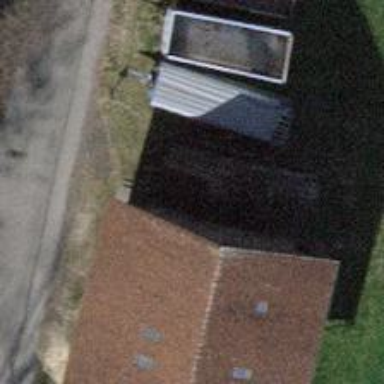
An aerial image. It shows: Red gabled roof on farm auxiliary building. The roof orientation is across.